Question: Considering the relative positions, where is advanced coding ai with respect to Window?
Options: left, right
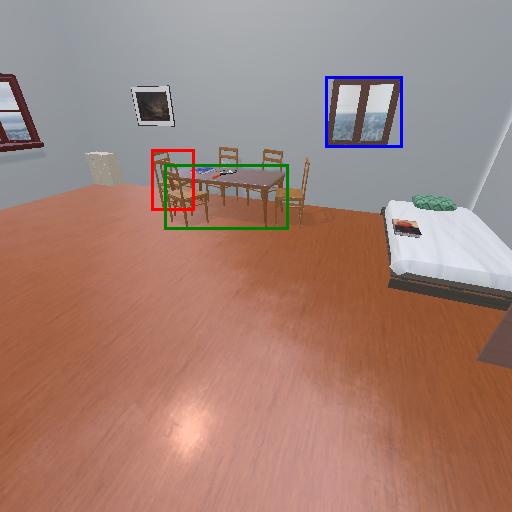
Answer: left